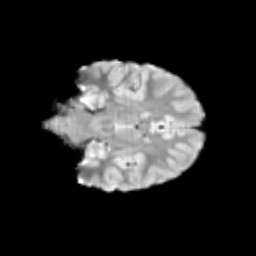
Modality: T2w
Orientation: coronal
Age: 9
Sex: female
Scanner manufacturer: siemens
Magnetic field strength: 3 T
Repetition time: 3.8 s
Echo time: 0.07 s